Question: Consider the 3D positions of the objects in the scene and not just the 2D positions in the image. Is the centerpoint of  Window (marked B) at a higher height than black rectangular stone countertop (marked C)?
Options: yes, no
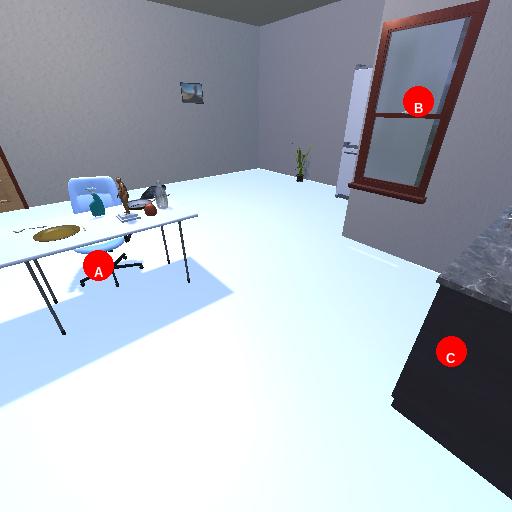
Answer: yes